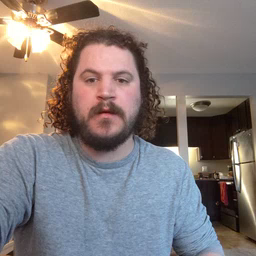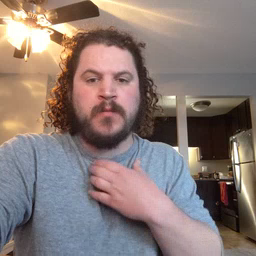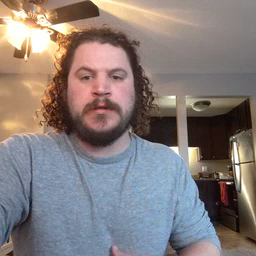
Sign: hungry